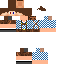
A male human skin with medium skin, wearing brown long hair dressed in a blue hoodie and brown pants, featuring a closed mouth.